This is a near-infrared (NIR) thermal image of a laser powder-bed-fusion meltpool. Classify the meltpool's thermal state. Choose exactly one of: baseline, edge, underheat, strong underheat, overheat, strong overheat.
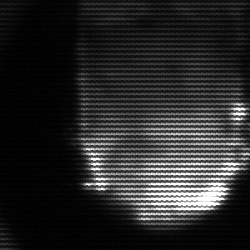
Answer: baseline